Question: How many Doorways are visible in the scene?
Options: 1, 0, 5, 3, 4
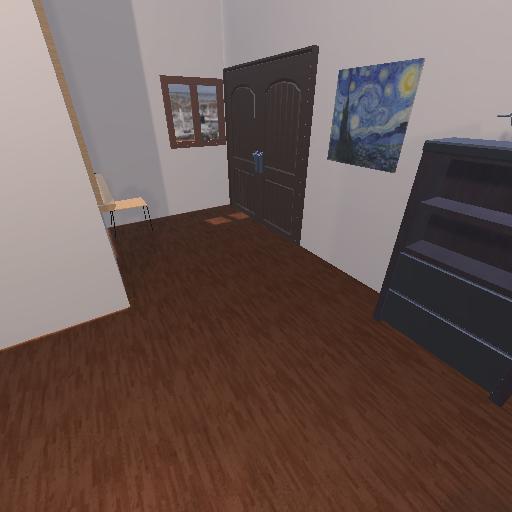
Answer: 1